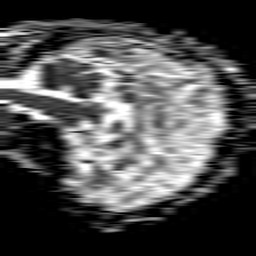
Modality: ADC
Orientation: sagittal
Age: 41
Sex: male
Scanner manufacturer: philips
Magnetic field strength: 1.5 T
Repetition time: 4.6 s
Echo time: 0.08631 s